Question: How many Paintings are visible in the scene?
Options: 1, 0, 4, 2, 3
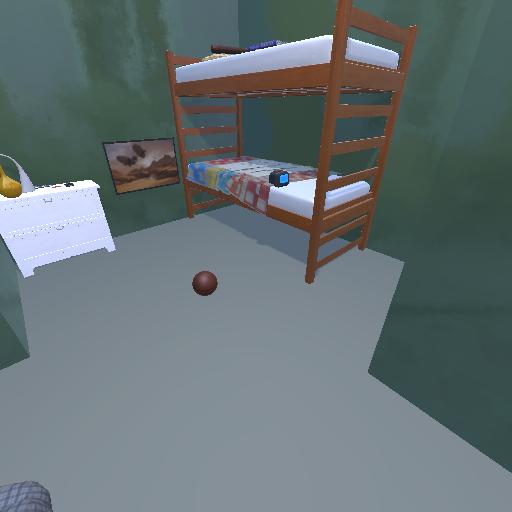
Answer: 1